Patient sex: F
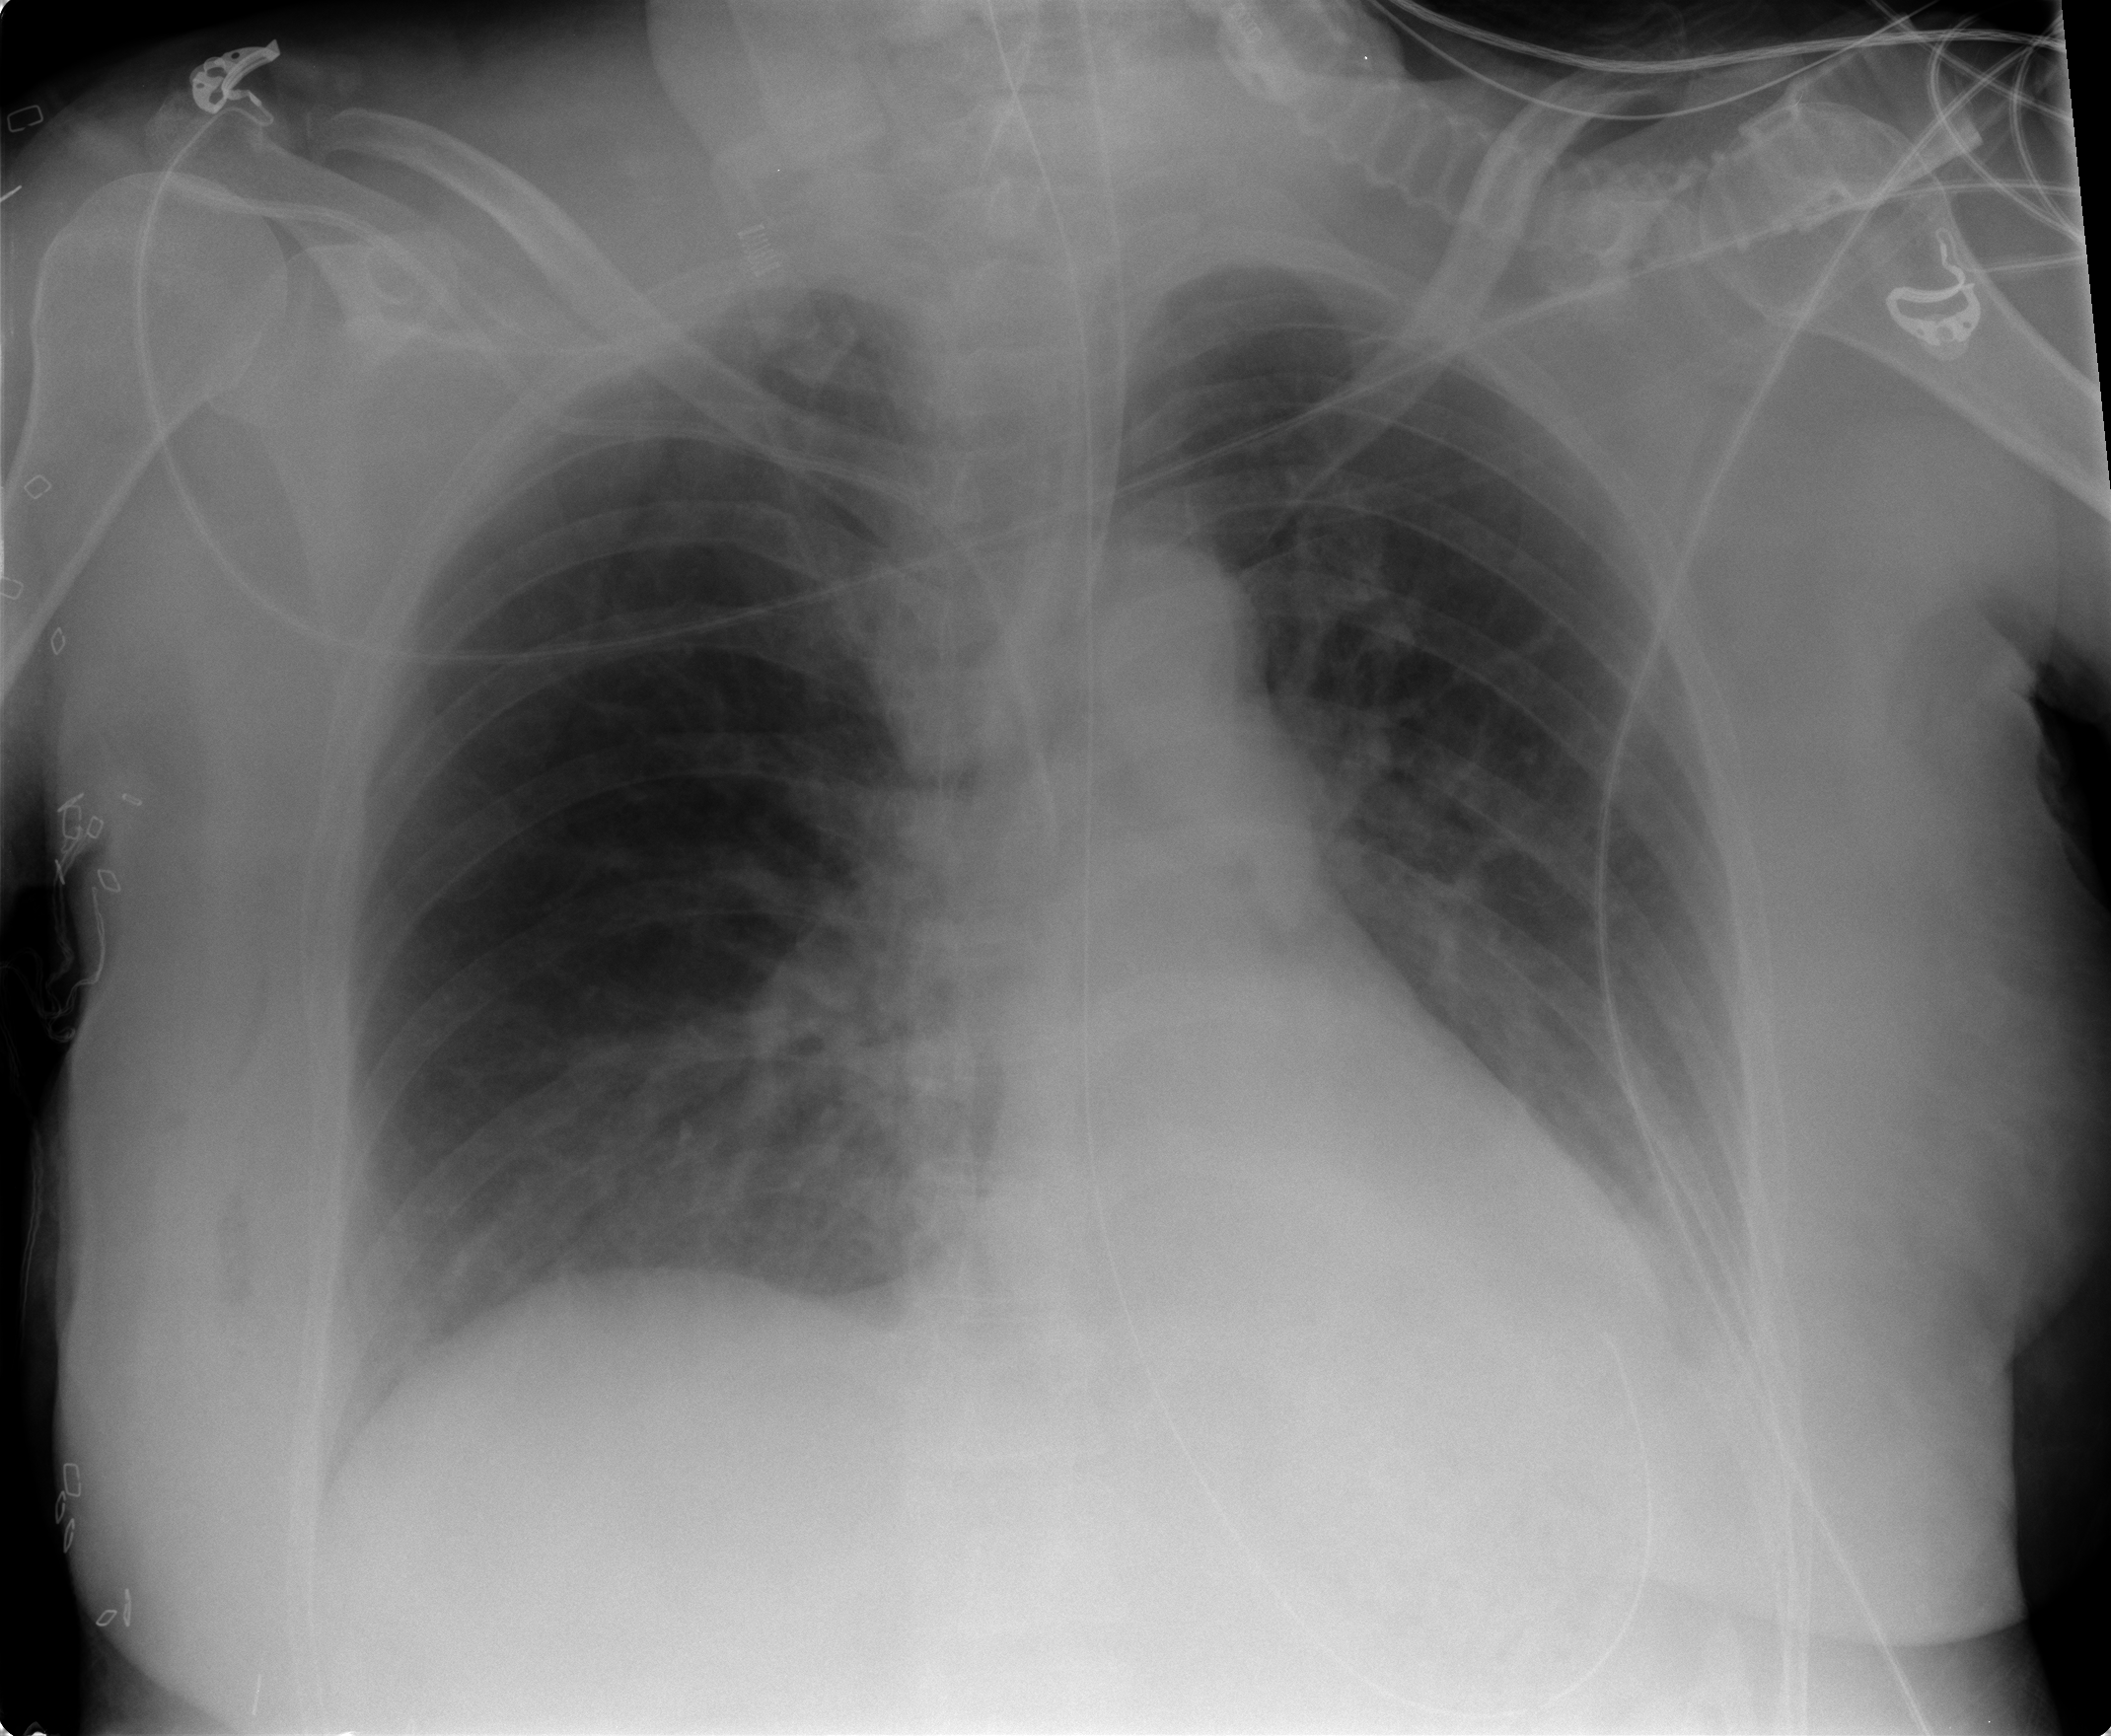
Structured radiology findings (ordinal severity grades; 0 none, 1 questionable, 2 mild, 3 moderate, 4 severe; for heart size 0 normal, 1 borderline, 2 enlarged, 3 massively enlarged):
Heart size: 0
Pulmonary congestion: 2
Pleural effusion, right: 1
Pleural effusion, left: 1
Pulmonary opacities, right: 1
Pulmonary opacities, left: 1
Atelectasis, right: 2
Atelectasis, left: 2